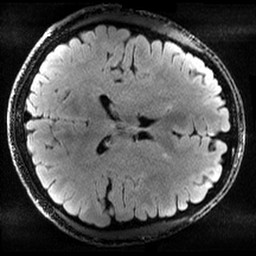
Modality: FLAIR
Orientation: axial
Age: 25
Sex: male
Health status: healthy
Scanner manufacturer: ge
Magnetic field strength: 3 T
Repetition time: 5 s
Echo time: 0.08987 s